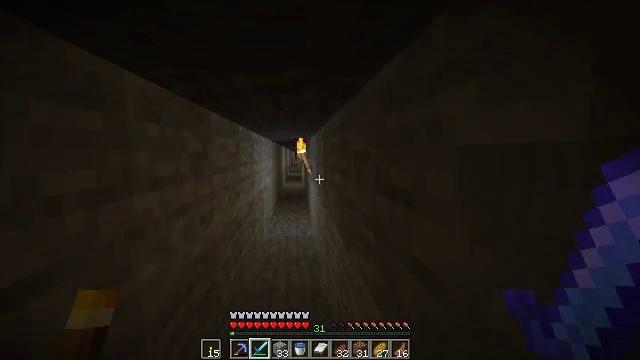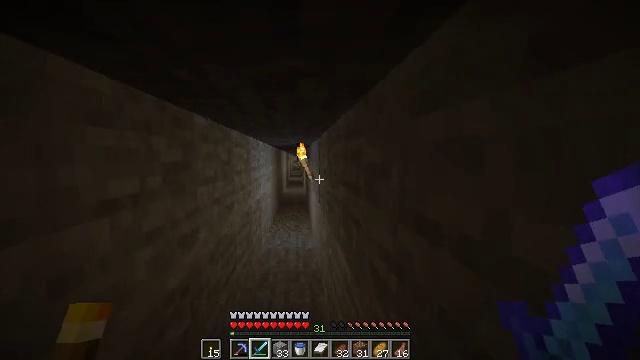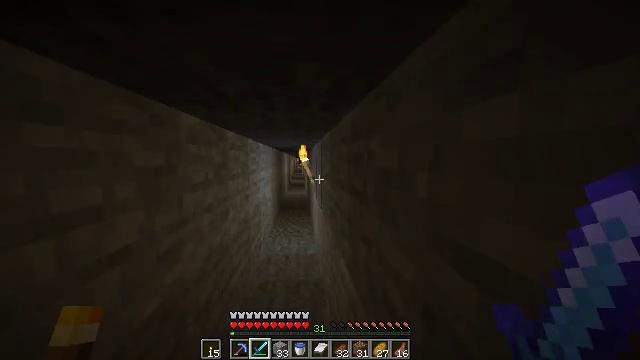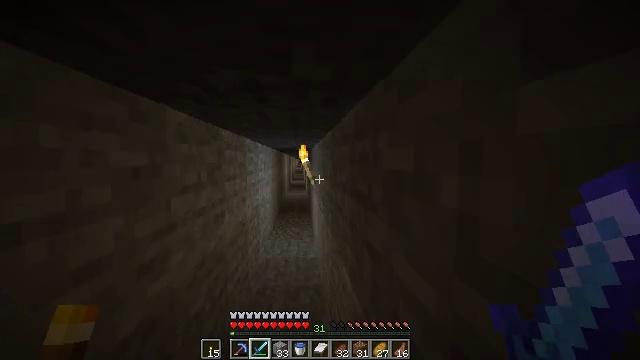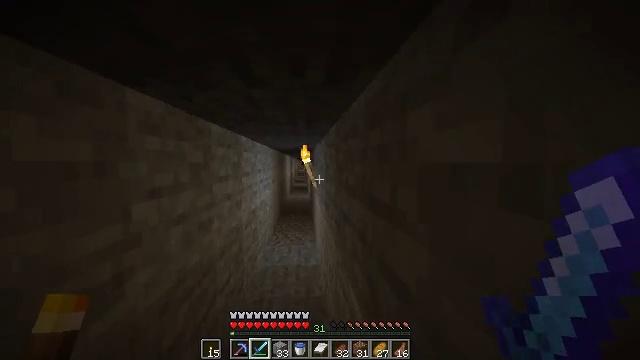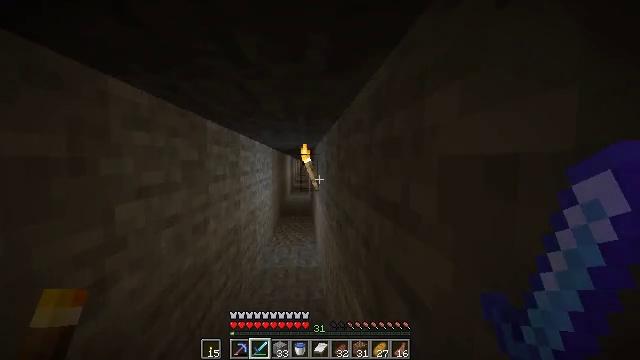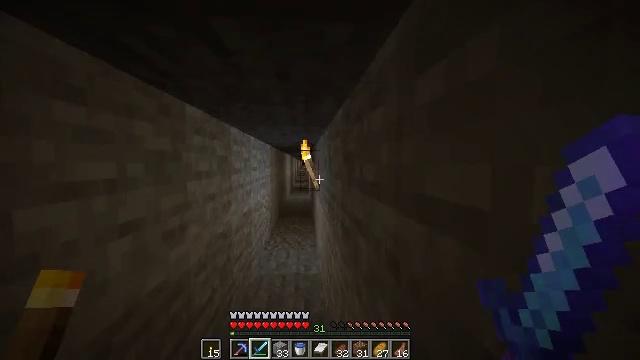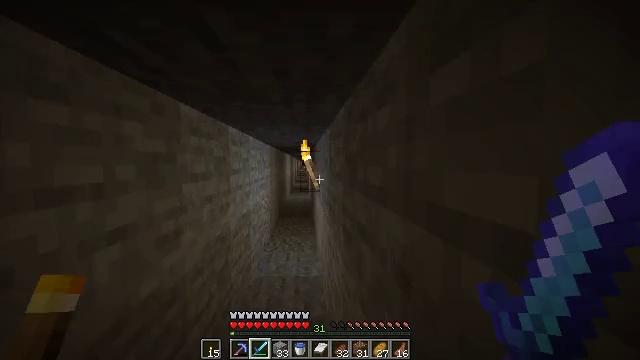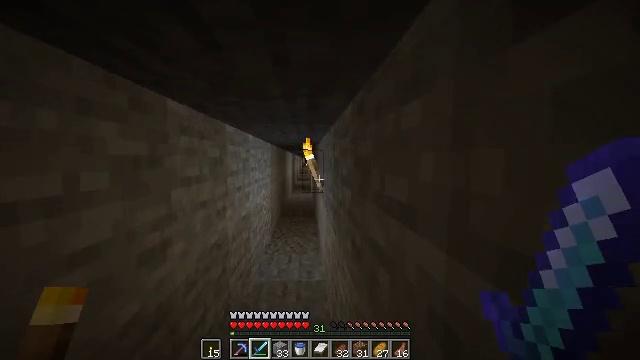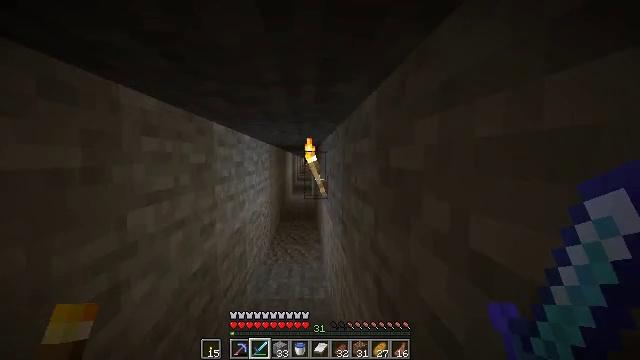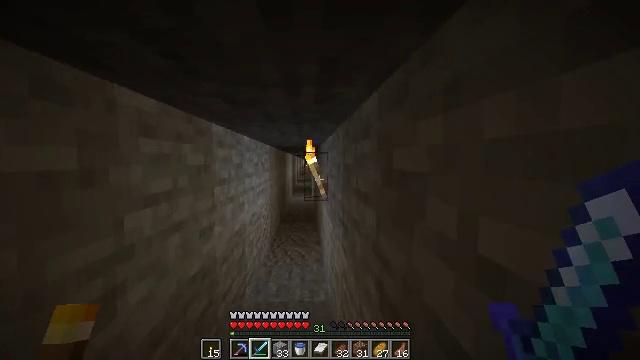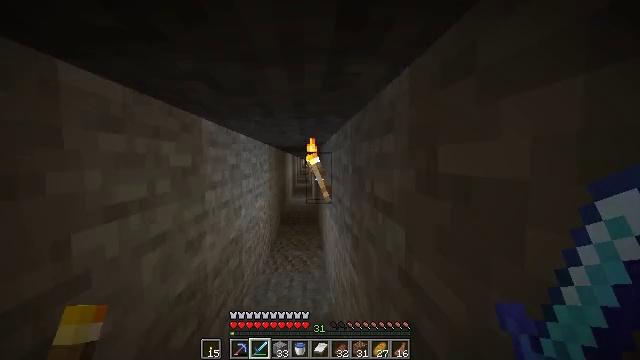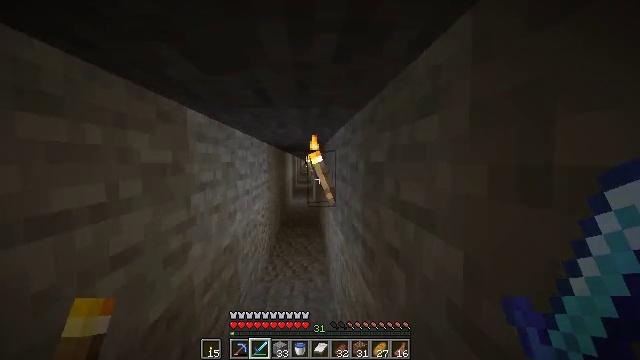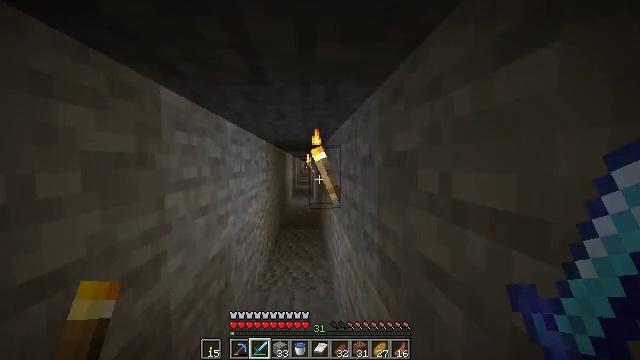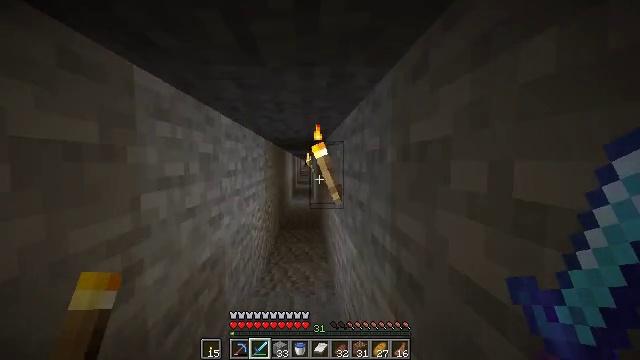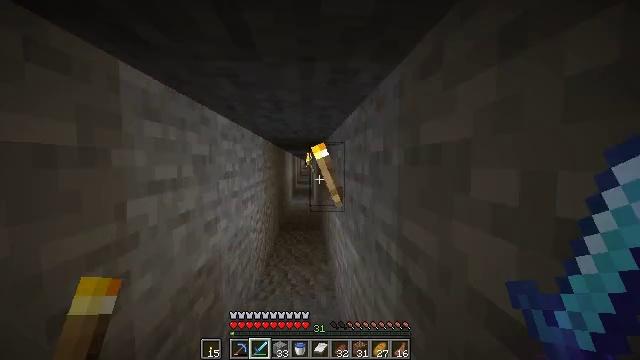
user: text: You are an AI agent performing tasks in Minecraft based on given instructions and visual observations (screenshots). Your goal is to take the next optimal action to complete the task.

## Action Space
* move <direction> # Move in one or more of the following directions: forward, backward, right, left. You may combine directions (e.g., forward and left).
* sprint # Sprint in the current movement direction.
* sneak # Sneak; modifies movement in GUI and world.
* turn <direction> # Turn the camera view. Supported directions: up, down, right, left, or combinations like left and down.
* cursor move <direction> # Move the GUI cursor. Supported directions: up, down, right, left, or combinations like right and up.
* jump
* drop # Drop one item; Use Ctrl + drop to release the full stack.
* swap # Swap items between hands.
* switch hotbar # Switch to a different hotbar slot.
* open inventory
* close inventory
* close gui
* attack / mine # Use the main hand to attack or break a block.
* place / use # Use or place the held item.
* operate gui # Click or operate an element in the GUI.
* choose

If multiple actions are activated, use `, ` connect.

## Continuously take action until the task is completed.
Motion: motion action
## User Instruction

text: Destroy the wall torch to gather it.
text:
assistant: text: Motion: move forward, sprint, turn up
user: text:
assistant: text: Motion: move forward, sprint
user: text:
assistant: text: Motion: move forward, sprint
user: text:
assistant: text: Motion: move forward, sprint
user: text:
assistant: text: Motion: move forward, sprint
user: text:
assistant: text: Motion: move forward, sprint
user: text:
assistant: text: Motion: move forward, sprint
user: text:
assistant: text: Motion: move forward, sprint
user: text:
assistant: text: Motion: move forward, sprint
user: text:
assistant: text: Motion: move forward, sprint
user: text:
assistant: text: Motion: move forward, sprint
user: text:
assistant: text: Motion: move forward, sprint
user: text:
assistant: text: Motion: move forward, sprint
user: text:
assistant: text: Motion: move forward, sprint
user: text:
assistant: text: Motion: move forward, sprint
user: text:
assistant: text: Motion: move forward, sprint
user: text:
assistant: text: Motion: move forward, sprint
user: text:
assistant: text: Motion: move forward, sprint
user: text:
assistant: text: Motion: move forward, sprint, attack / mine
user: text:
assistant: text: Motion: move forward, sprint, attack / mine
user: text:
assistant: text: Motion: move forward, sprint, attack / mine
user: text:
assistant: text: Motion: move forward, sprint
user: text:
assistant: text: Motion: move forward, sprint
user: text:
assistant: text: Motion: move forward, sprint
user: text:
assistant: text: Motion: move forward, sprint
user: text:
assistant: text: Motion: move forward, sprint
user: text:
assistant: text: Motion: move forward, sprint
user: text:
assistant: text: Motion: move forward, sprint
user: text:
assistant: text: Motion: move forward, sprint
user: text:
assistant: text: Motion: move forward, sprint